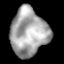
Tissue: lung
Cell type: Epithelial cells
Senescence score: 0.1121
Nuclear area (px): 1697
Mean DAPI intensity: 166.57